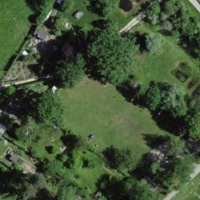
EUNIS habitat code: 25
Species observed at this site:
Phylloscopus collybita
Corvus corone
Falco tinnunculus
Sturnus vulgaris